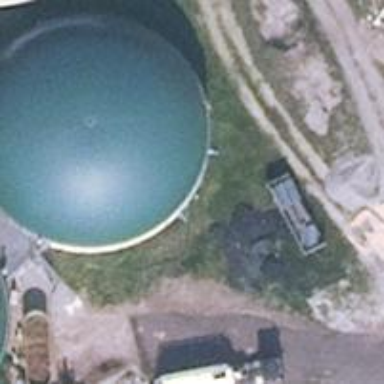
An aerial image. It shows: Storage tank that is man-made.